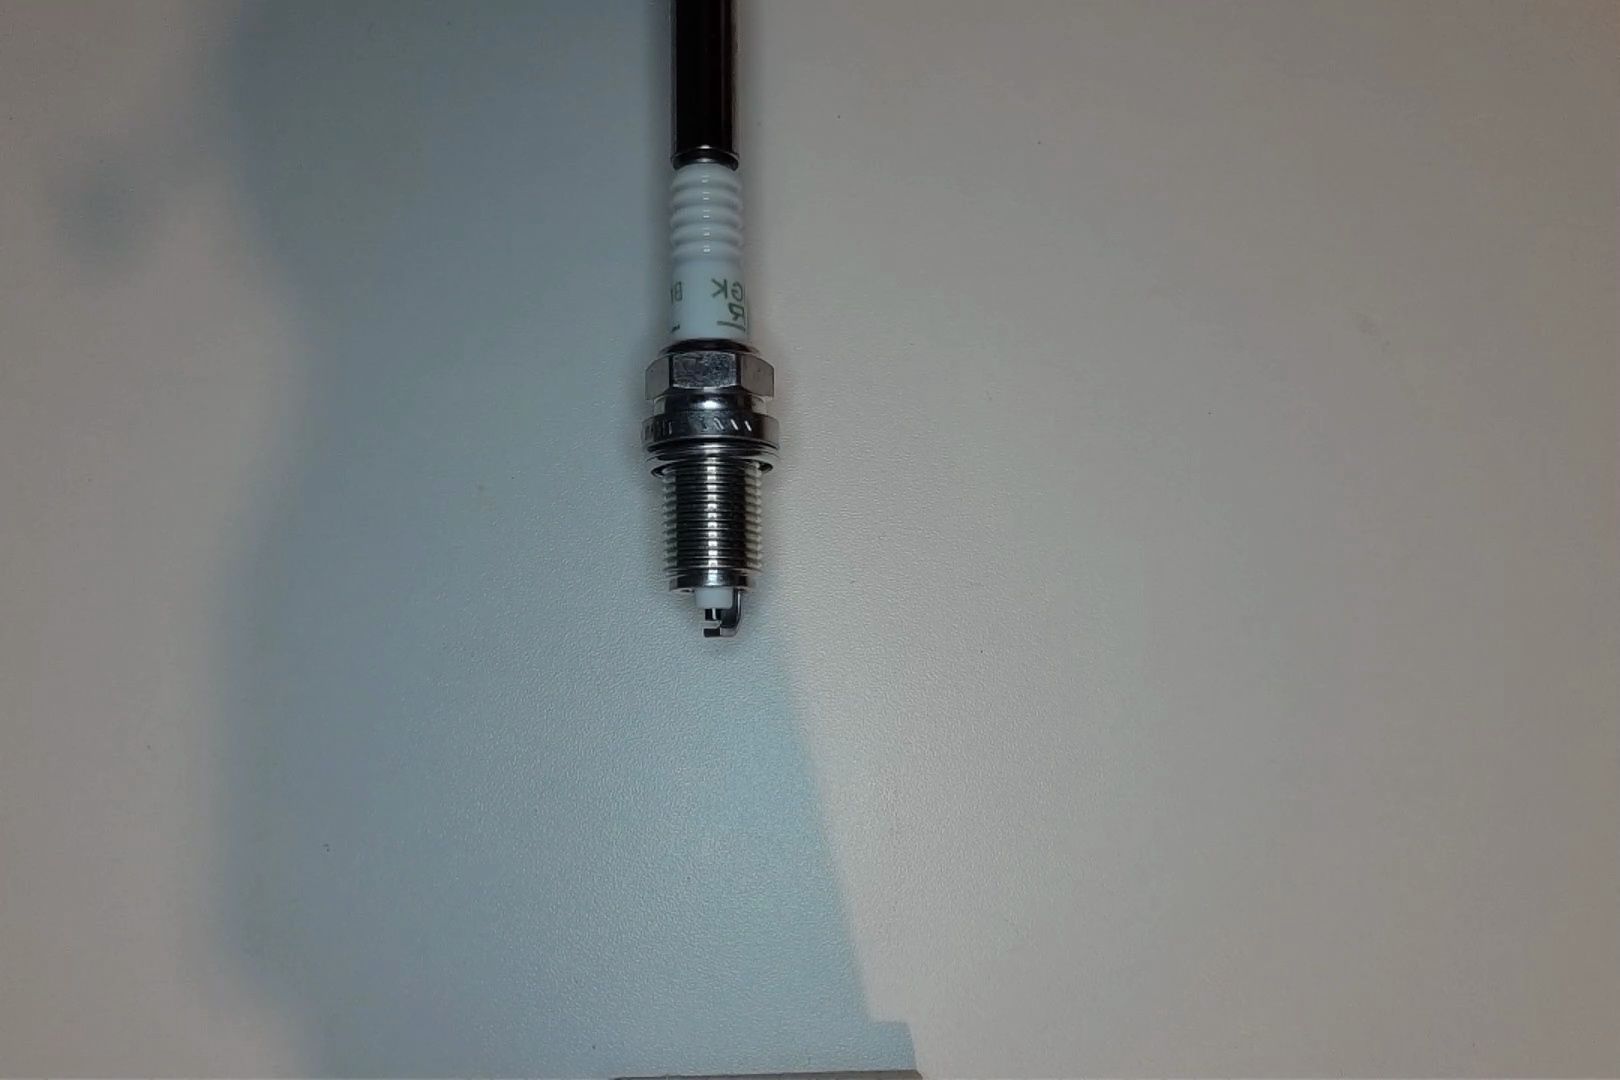
Label: normal